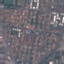
Land use / land cover: Residential